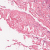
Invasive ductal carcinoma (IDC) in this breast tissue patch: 0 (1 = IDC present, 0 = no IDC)